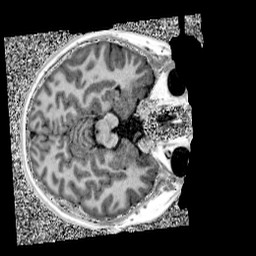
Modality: UNIT1
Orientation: axial
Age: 11
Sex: male
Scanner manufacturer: siemens
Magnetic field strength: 3 T
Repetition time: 4 s
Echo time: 0.00299 s